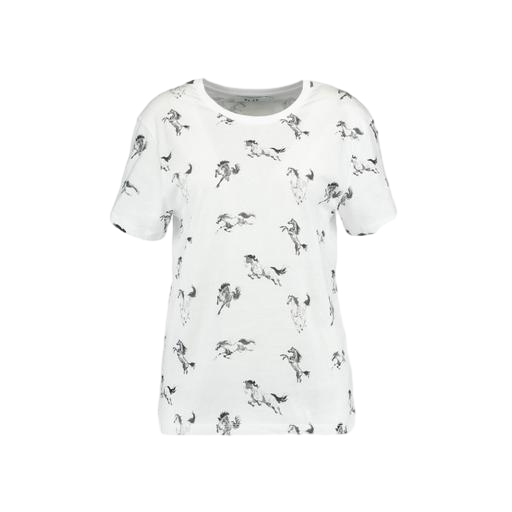
white bird-print t-shirt, black horse print logo t-shirt, white printed t-shirt, white background